Question: I have an array containing all 52 cards in a deck.
'''
ImageIcon[] cards = {aceSpadesIcon, twoSpadesIcon, ... }
'''
Then I shuffle that array
'''
for(int i = 0; i < cards.length; i++)
{
int r = (int)(Math.random()*(i+1));
ImageIcon swap = cards[r];
cards[r] = cards[i];
cards[i] = swap;
}
'''
Now I make four new arrays to fill with the cards array.
'''
ImageIcon[] row1 = new ImageIcon[13];
ImageIcon[] row2 = new ImageIcon[13];
ImageIcon[] row3 = new ImageIcon[13];
ImageIcon[] row4 = new ImageIcon[13];
'''
Now I fill these arrays with the now random cards array
'''
int j = 0;
while(j < cards.length)
{
if(j <= 13)
{
Arrays.fill(row1, cards[j]);
j++;
}
else if(j <= 26)
{
Arrays.fill(row2, cards[j]);
j++;
}
else if(j <= 39)
{
Arrays.fill(row3, cards[j]);
j++;
}
else
{
Arrays.fill(row4, cards[j]);
j++;
}
}
'''
Then I display it in a swing window but I have some errors. I should have 4 rows with 13 diffrent random cards each, but instead I get 4 rows each with 1 random card displayed 13 times. How can I fix my loop so it fills the arrays with different cards?

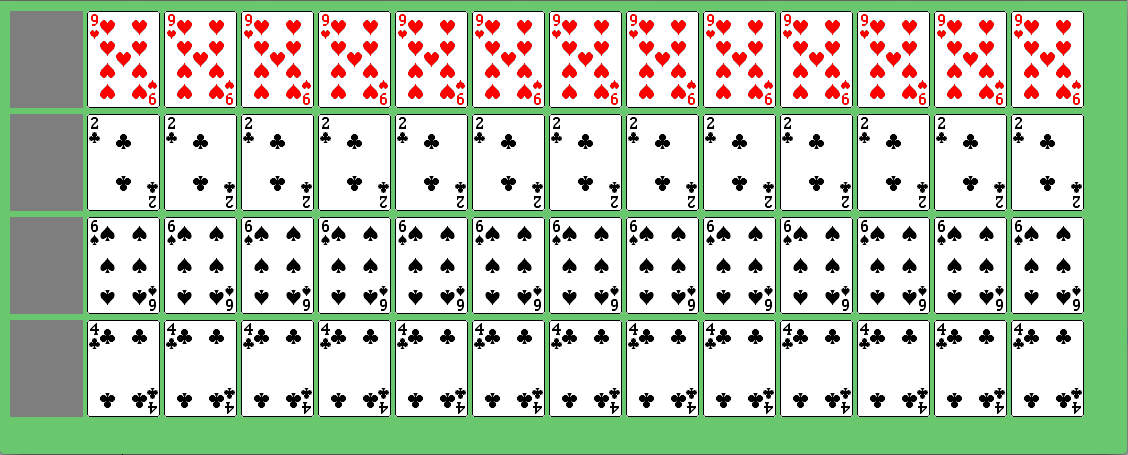
Answer: Use System.arraycopy to fill the rows:
'''
public static void main(String[] args) {
Integer[] allCards = new Integer[52];
for (int i = 0; i < allCards.length; i++) {
allCards[i]=i;
}
List<Integer> cardList = new ArrayList<Integer>(Arrays.asList(allCards));
Collections.shuffle(cardList);
Integer[] cards = cardList.toArray(allCards.clone());
Integer[] row1 = new Integer[13];
Integer[] row2 = new Integer[13];
Integer[] row3 = new Integer[13];
Integer[] row4 = new Integer[13];
int index = 0;
System.arraycopy(cards, index, row1, 0, 13);
index+=13;
System.arraycopy(cards, index, row2, 0, 13);
index+=13;
System.arraycopy(cards, index, row3, 0, 13);
index+=13;
System.arraycopy(cards, index, row4, 0, 13);
System.out.println(Arrays.toString(cards));
System.out.println(Arrays.toString(row1));
System.out.println(Arrays.toString(row2));
System.out.println(Arrays.toString(row3));
System.out.println(Arrays.toString(row4));
}
'''